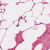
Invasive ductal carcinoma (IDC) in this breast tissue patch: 0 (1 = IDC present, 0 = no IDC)